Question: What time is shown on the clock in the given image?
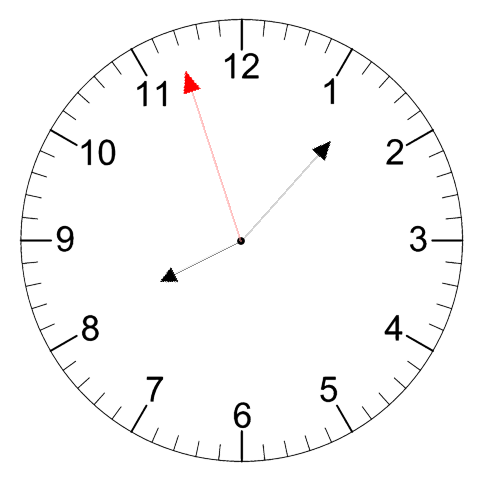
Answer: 08:06:57